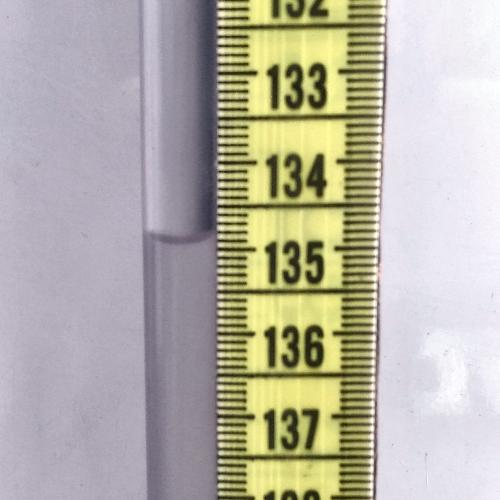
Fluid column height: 134.9 cm